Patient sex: F
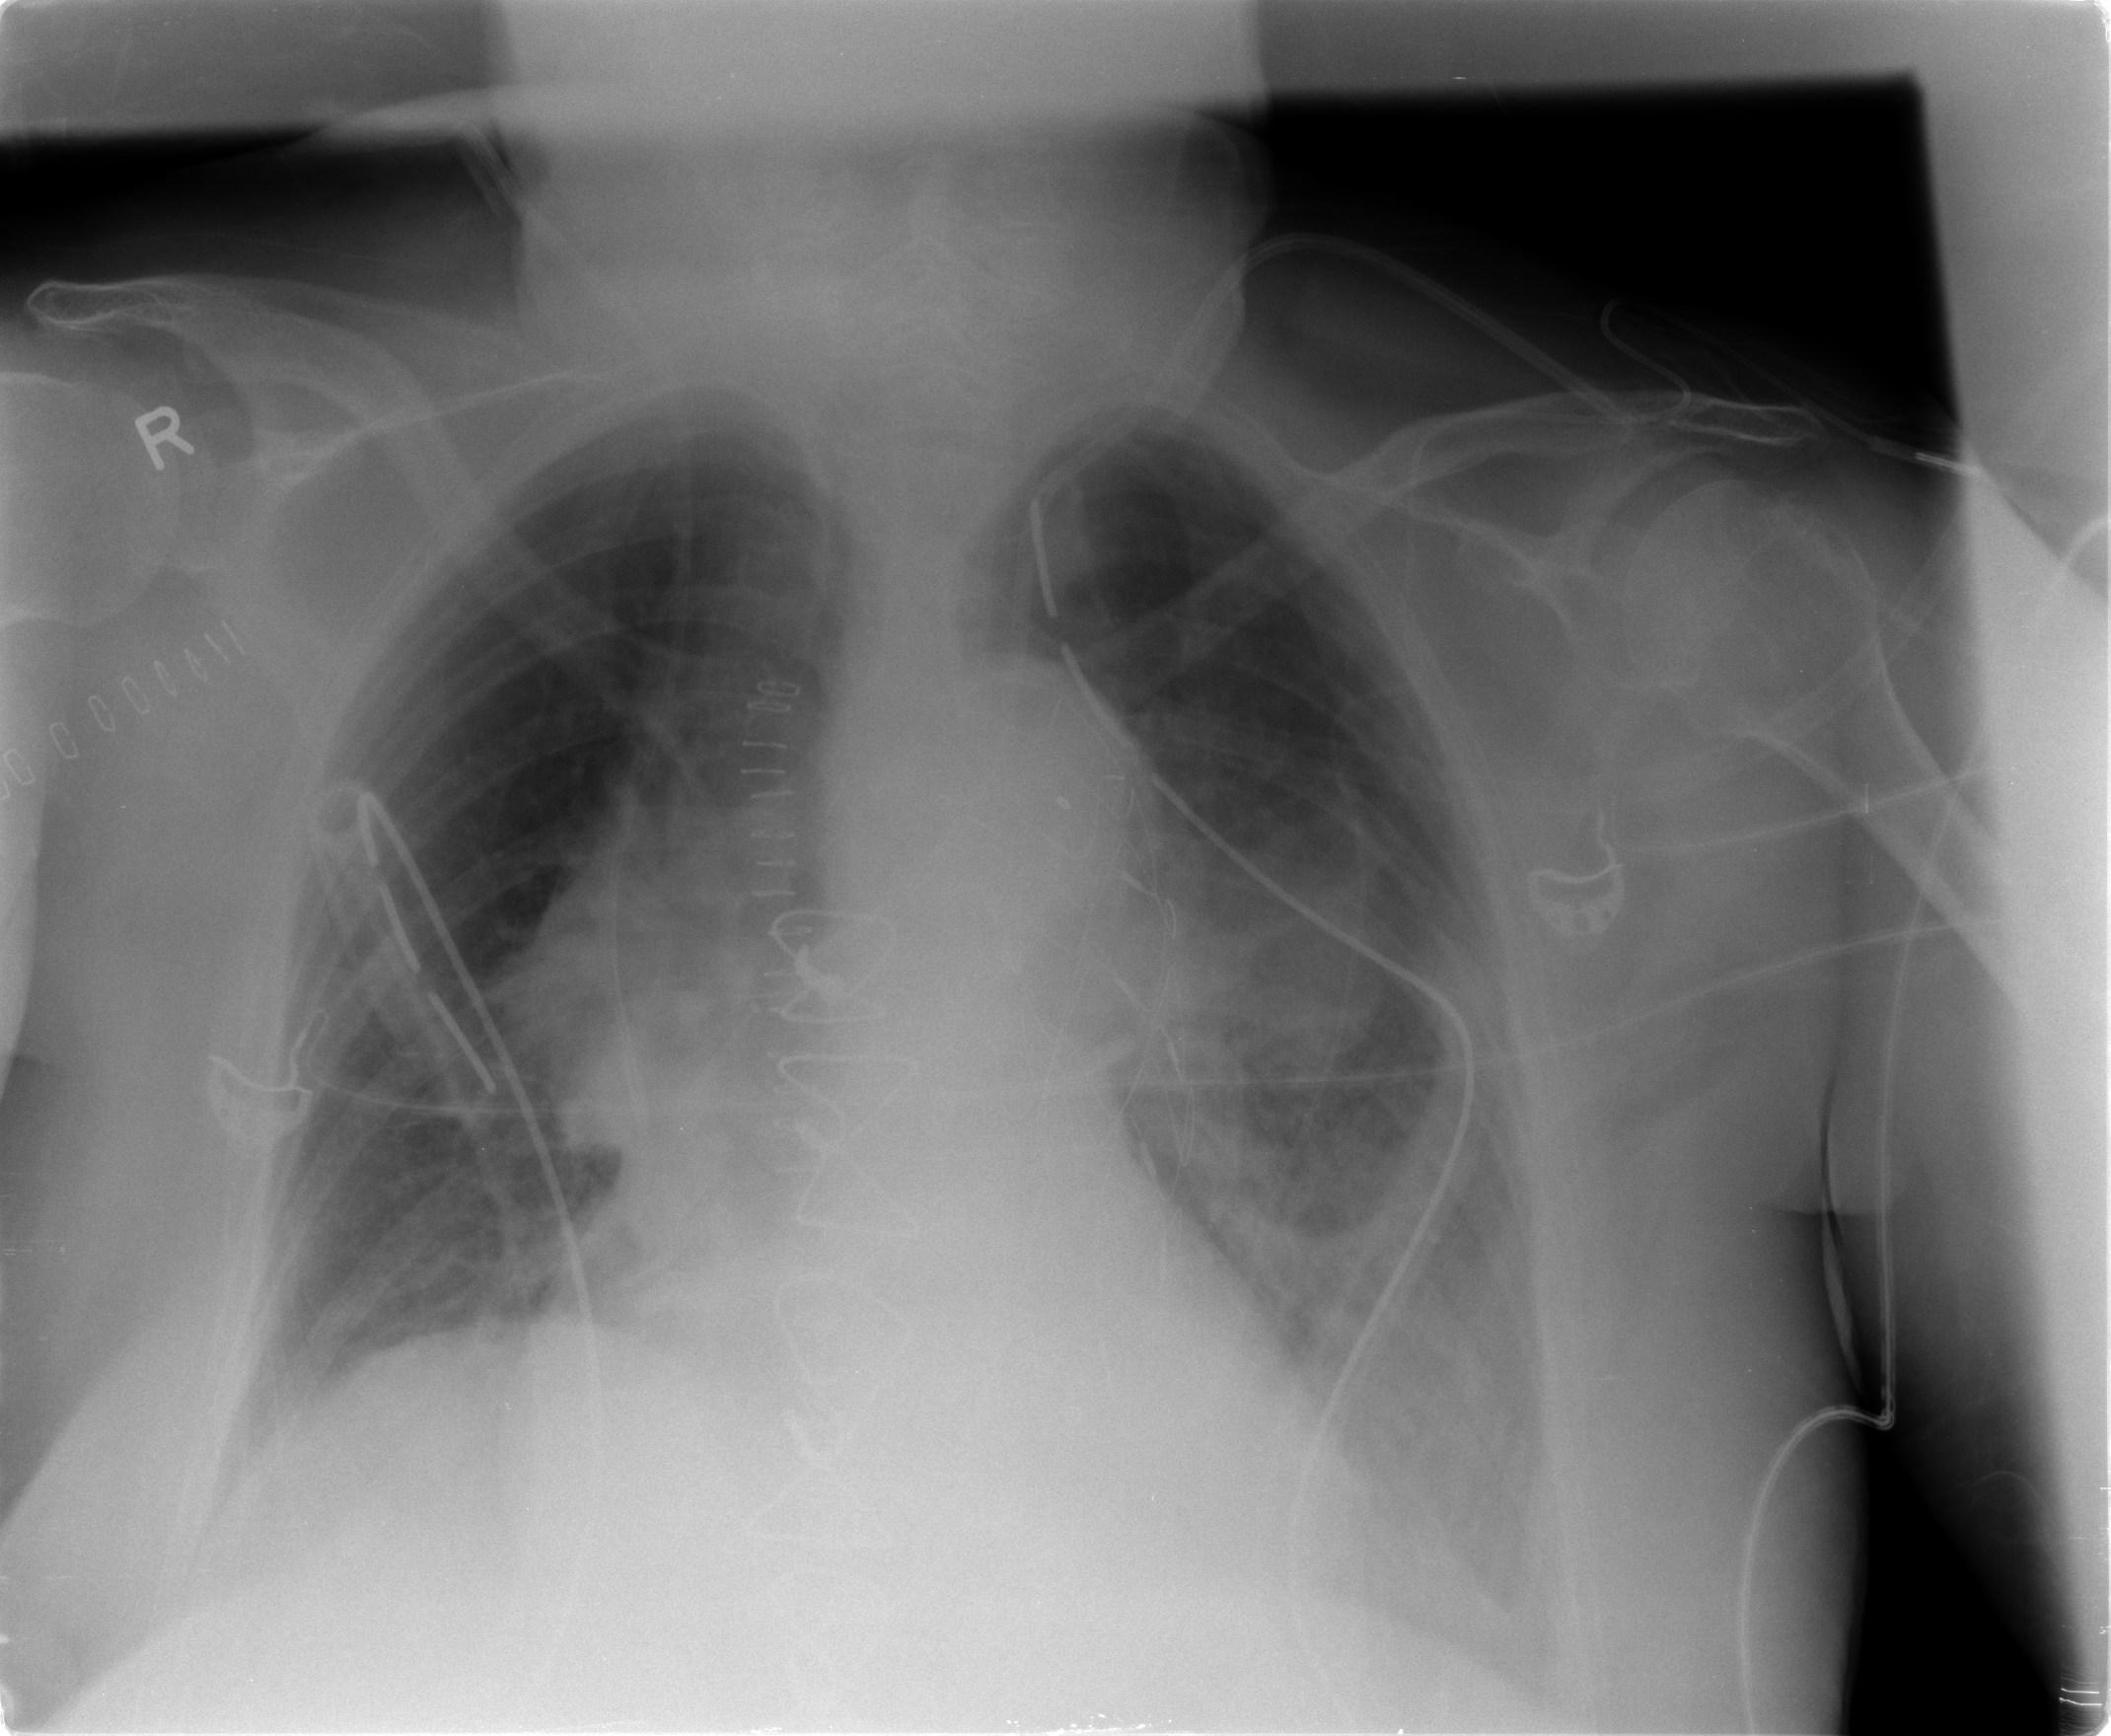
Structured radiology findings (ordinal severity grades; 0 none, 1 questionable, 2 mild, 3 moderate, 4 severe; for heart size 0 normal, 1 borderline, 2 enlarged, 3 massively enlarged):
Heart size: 1
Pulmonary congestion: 2
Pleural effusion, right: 0
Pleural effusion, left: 2
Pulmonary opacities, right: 1
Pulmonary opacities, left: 2
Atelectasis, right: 2
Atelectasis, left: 2